Question: I have a table of people with their birthdates, would like to know the youngest and the oldest person.
I am trying to write this code, but it is not valid. How would I do so?
'''
SELECT [CustNo]
,[name]
,[address]
,max([Date of Birth]) and min([Date of Birth]),
,[id]
FROM [Bharath].[dbo].[Customer]
'''
This is the table

Another code that I am trying to do.
'''
SELECT CustNo, name, address, DATEDIFF(YEAR, [Date of Birth], GETDATE()) AS Age
FROM bharath.dbo.Customer
INNER JOIN (SELECT min [Date of Birth] y , Max [Date of Birth] z FROM Customer) a
on a.y=dob
or a.z=dob
'''
This is the code that is working perfectly with all my needs
'''
select [CustNo], [name], [address],datediff(year, [date of birth], getdate()) as age , CONVERT(VARCHAR(10),[Date of Birth],105)
from Bharath.dbo.Customer
where [Date of Birth] = (select max([Date of Birth]) from Bharath.dbo.Customer)
or [Date of Birth] = (select min([Date of Birth]) from Bharath.dbo.Customer)
'''
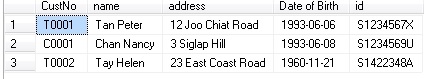
Answer: This will get you a listing of the persons having the lowest and highest [Date of Birth]:
'''
select [CustNo], [name], [address], [Date of Birth], [id]
from customer
where [Date of Birth] = (select max([Date of Birth]) from customer)
or [Date of Birth] = (select min([Date of Birth]) from customer)
'''
It won't tell you which is youngest or oldest, but that should be obvious from the [Date of Birth]. If multiple persons share the same [Date of Birth] it will return all.
If you want separate queries for youngest and oldest:
'''
-- youngest
select [CustNo], [name], [address], [Date of Birth], [id]
from customer
where [Date of Birth] = (select max([Date of Birth]) from customer)
-- oldest
select [CustNo], [name], [address], [Date of Birth], [id]
from customer
where [Date of Birth] = (select min([Date of Birth]) from customer)
'''
To calculate age, imprecise due to lack of handling leap years, you can add this to the select statement:
'''
case
when month(getdate()) < month([date of birth]) then datediff(year, [date of birth], getdate()) - 1
when month(getdate()) = month([date of birth]) and day(getdate()) < day([date of birth]) then datediff(year, [date of birth], getdate())
when month(getdate()) >= month([date of birth]) and day(getdate()) >= day([date of birth]) then datediff(year, [date of birth], getdate())
end as Age
'''
I'm sure there are better/more precise ways of calculating age that a Google search should find.